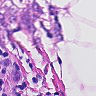
Metastatic tissue present: yes